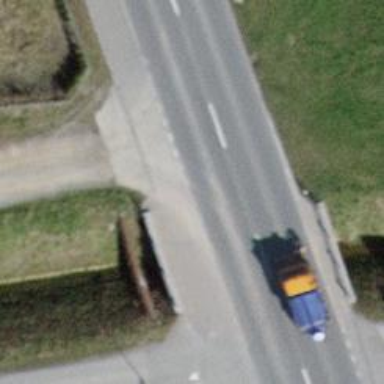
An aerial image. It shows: Sidewalk along the footway.